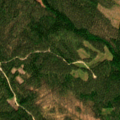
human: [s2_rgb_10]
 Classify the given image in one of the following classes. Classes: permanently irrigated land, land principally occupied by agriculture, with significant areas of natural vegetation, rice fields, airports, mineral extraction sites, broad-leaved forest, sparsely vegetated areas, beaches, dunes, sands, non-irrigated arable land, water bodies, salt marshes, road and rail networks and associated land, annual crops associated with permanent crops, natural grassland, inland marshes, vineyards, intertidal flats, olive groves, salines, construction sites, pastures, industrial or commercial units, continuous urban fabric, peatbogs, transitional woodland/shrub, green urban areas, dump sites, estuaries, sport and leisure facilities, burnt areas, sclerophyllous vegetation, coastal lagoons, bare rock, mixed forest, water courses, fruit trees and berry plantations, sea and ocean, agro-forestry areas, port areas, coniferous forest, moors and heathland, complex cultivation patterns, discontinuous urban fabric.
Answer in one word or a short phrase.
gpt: coniferous forest